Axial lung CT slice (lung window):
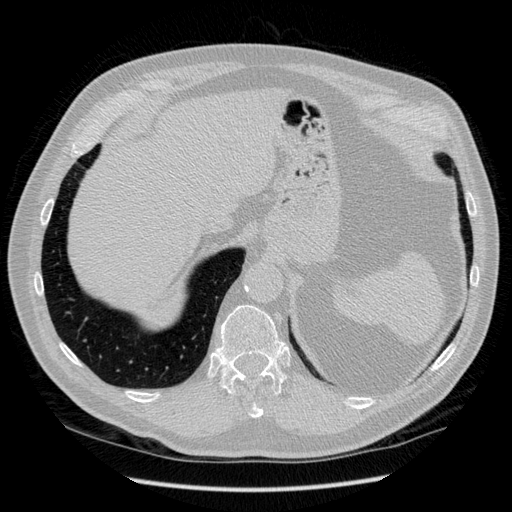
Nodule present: no